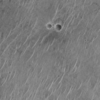
Label: not_dusty